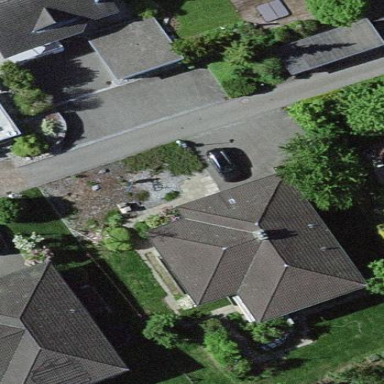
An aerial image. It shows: Simple and straightforward house.